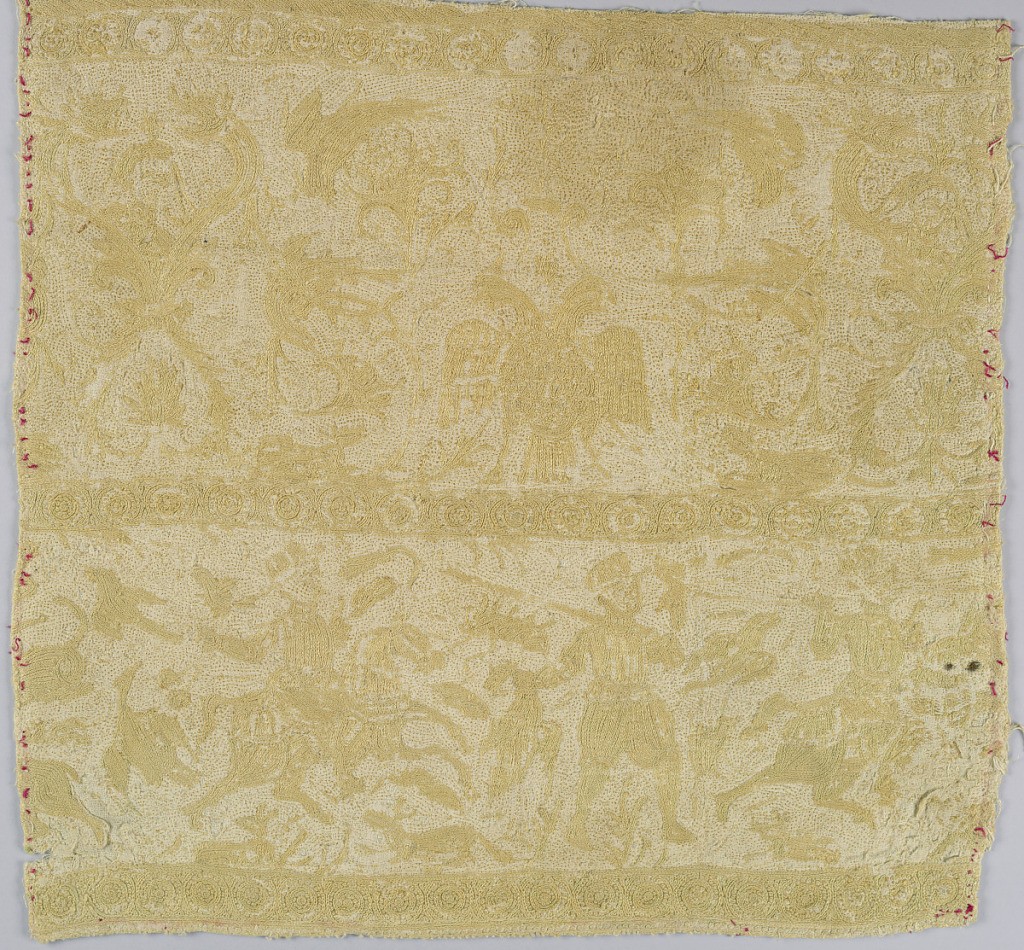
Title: Fragment
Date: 17th century
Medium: silk on cotton Technique: embroidered on plain weave
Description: Textile fragment with yellow silk embroidered on a natural cotton ground. Design showing three horizontal bands of scrolls,  a double-headed eagle, dragon-headed scrolls, perching birds, hunters with muskets, and men on horseback.